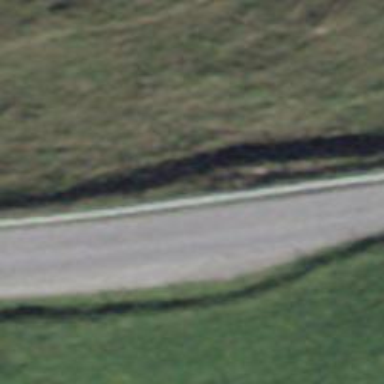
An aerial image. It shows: Passing place on the road.